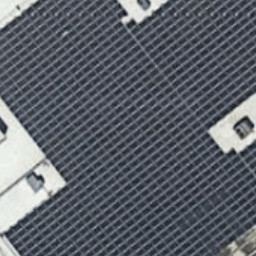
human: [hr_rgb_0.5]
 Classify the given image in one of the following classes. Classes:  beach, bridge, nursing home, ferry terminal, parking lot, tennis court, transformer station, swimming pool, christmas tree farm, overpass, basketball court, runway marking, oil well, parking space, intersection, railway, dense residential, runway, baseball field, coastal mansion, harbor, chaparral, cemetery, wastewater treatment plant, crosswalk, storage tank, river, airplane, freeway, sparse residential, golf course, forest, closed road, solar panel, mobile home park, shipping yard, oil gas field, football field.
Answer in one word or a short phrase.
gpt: solar panel